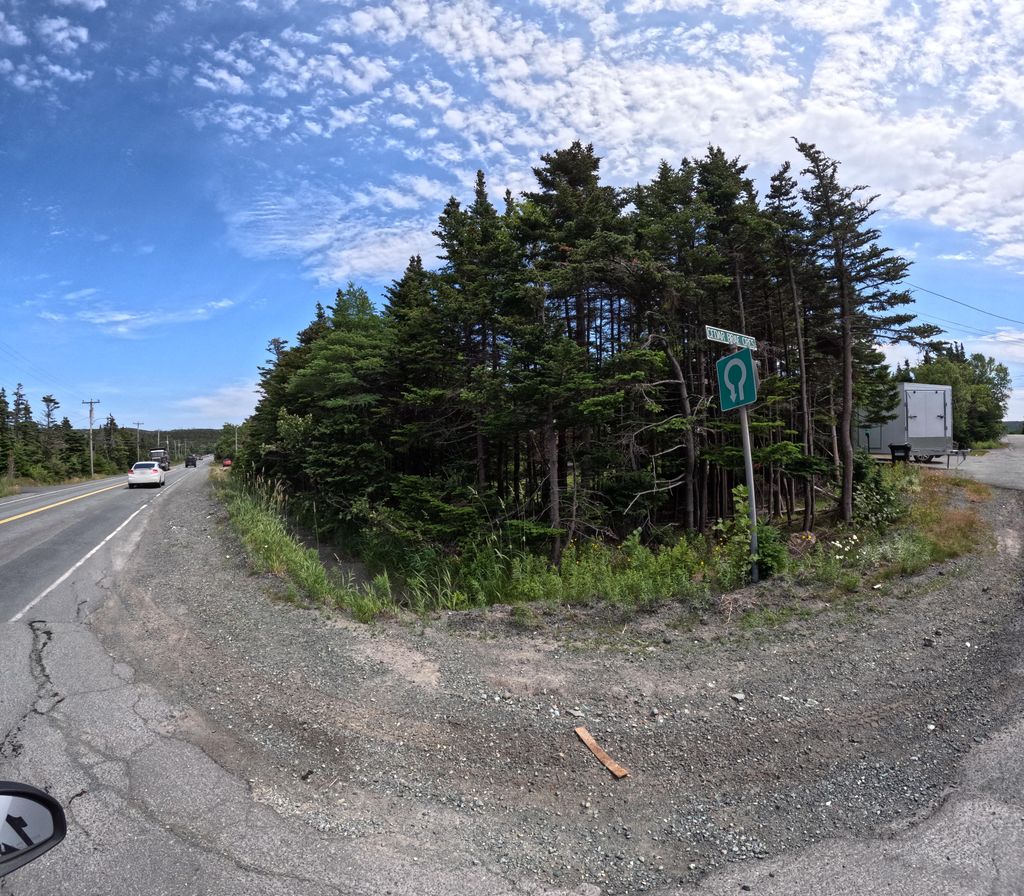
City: st_johns